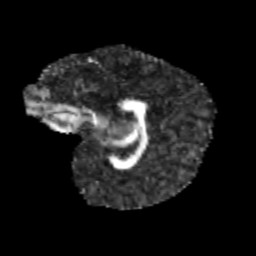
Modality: FA
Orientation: sagittal
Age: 11
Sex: female
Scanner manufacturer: siemens
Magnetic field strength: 3 T
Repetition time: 3.8 s
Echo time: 0.07 s